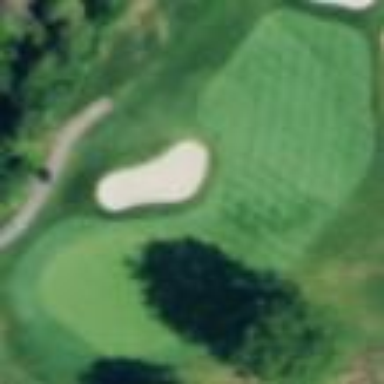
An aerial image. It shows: Golf fairway surrounded by grass.